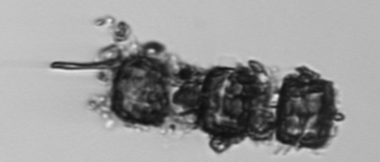
Label: Thalassiosira_TAG_external_detritus